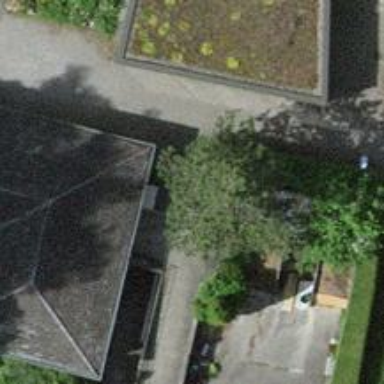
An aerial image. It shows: Evergreen needle-leaved tree.